Field crop: maize
Growth stage: 2
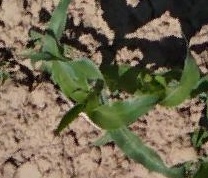
Species: maize